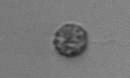
Label: coccolithophorid